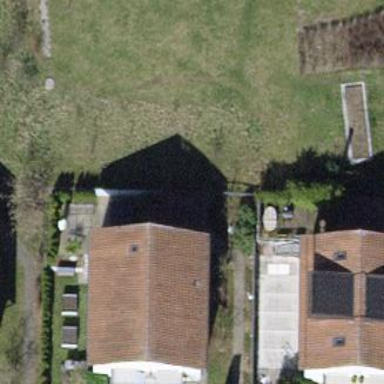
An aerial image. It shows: Building with tile roof.